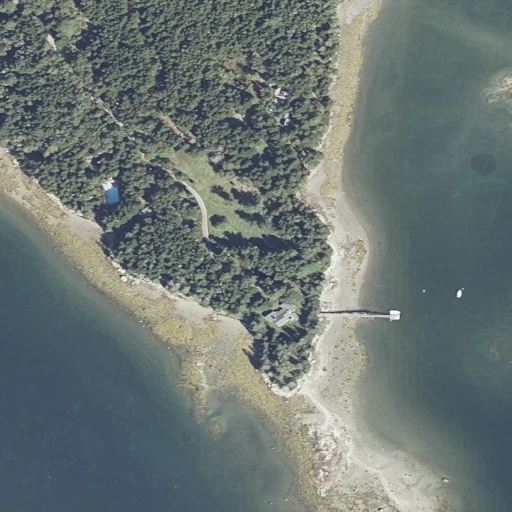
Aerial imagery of cape in Maine named West Point containing open water, evergreen forest, herbaceous wetlands, woody wetlands, medium intensity development, open development, barren land, and low intensity development